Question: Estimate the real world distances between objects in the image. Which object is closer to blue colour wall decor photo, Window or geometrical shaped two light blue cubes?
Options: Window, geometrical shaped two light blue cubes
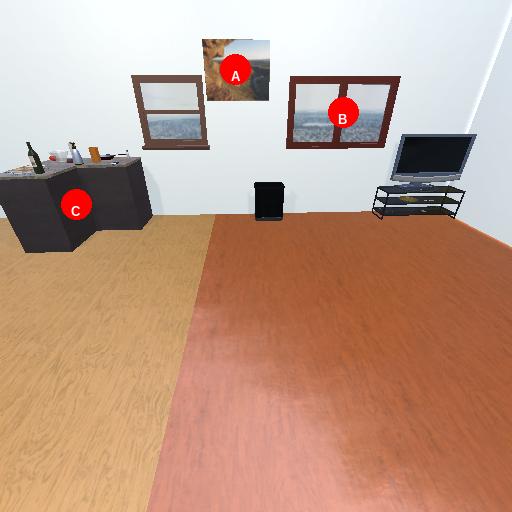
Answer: Window